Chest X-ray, AP view. Patient: 42 years old, sex F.
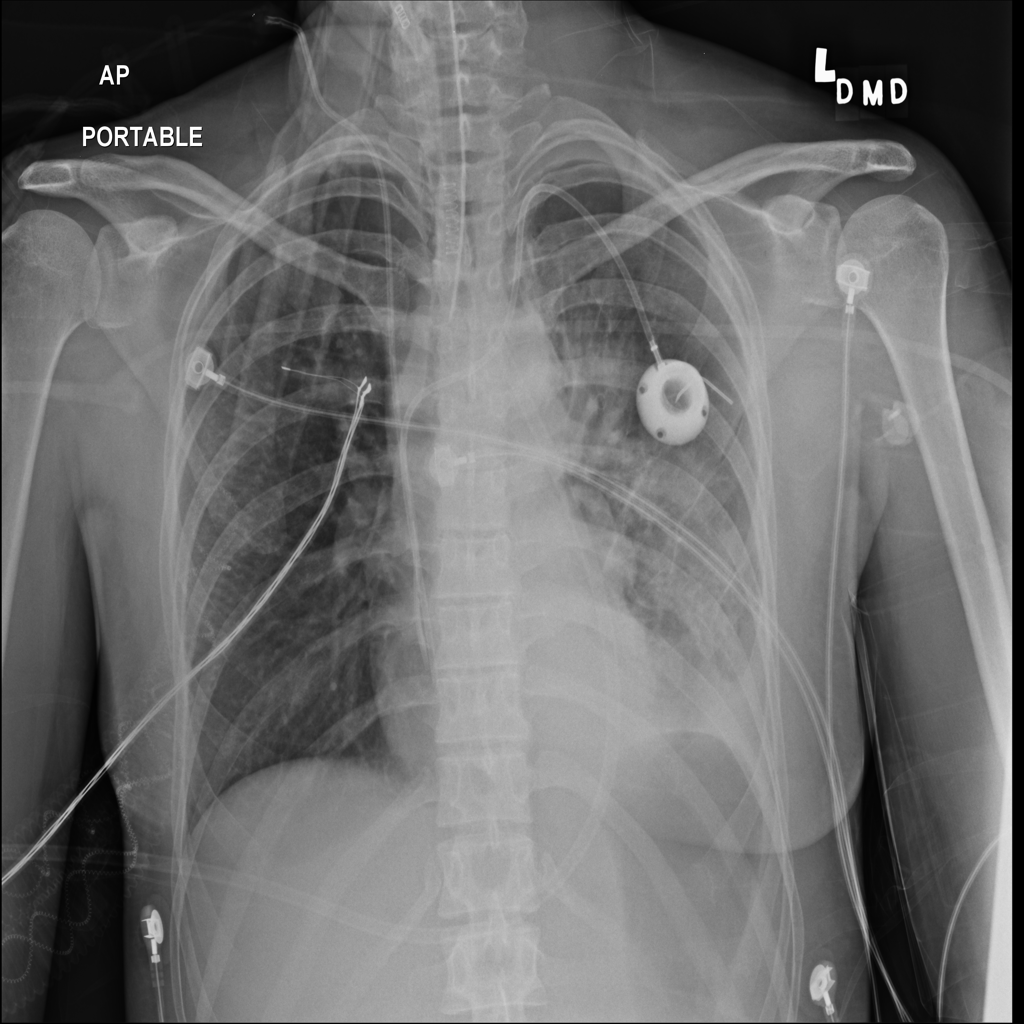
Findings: Effusion, Infiltration